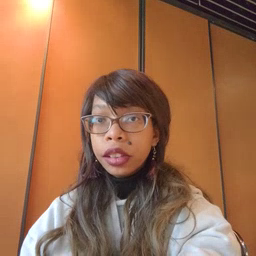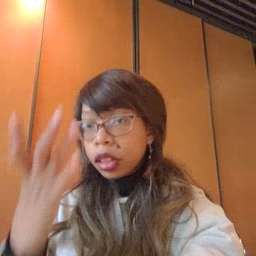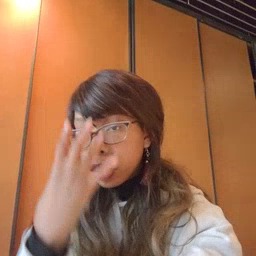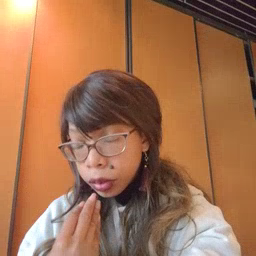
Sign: sleep